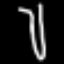
Label: fork